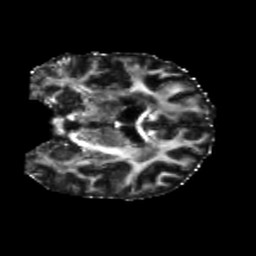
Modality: FA
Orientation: coronal
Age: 53
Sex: male
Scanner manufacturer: siemens
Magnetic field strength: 3 T
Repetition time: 5.25 s
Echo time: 0.08 s